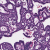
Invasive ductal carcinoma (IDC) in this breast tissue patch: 0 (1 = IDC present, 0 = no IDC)